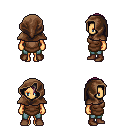
a pixel art fantasy rpg character, female body template, human, tanned skin, brown tunic, teal pants, white blonde bangs hairstyle, cloth hood, brown shoes, four views (front, back, left, right), 2x2 character sprite sheet, small pixel art, hard edges, no anti-aliasing